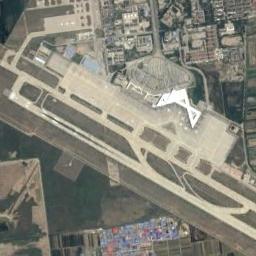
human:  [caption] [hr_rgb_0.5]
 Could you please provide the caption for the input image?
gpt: The airport is built by the sea and the sea water is light blue .

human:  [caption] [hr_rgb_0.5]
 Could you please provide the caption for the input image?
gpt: An airport with some runways and a terminal on the lawn and some buildings arranged neatly beside .

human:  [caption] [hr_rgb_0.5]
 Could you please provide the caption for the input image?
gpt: There is an airport between the field and many buildings .

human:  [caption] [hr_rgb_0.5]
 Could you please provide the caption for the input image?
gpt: A complex airport with many runways and buildings is surrounded by a residential area .

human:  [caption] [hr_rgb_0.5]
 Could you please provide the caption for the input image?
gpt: There are many buildings of different sizes and shapes at the airport .